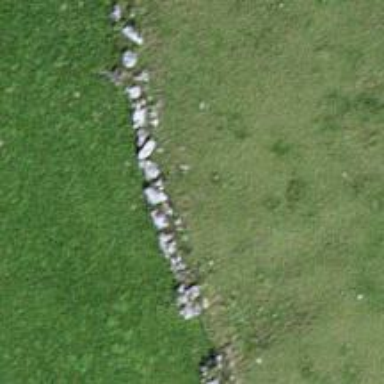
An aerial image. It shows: Wall made of dry stone.